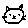
Label: cat